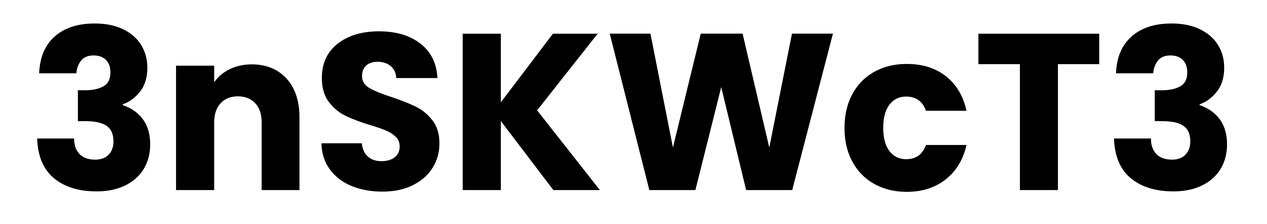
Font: Poppins-Bold